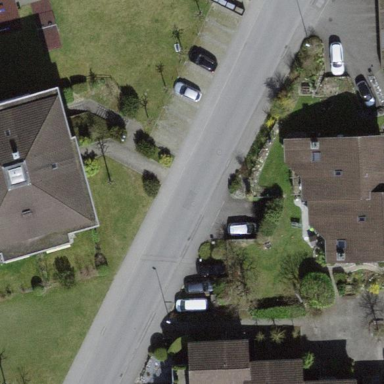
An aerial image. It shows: Parking available on the street side.